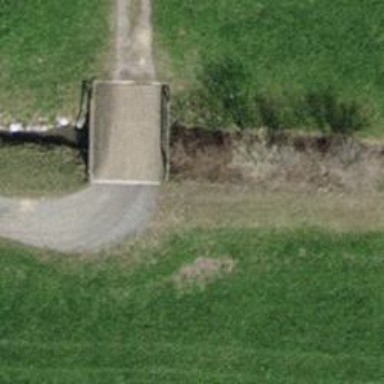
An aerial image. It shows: Culvert tunnel.